Question: I need to represent the following diagram:

Each X will be an image button. I was thinking of making three tables with one column each and have each cell height be half the height of the table. The problem is that the table needs to be able to stretch or shrink because I am worried about getting everything on the screen and the tables are the only part that can change size and have the entire thing still look ok. The problem I am having is that the rows are only as big as the image buttons. While all the image buttons are the same size, the left and right table in particular, need to have some padding around the image buttons to make it alright. I would add margins to the buttons but that defeats the reshaping problem I am having...I think. Any suggestions?
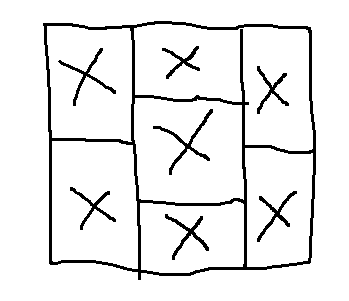
Answer: There may be a better way, but below is one way to accomplish this. Do the buttons need to stretch to fit the cells? Or will they just be centered within? Assuming the latter, here's a suggestion (I am not confident on this, but I believe it should work):
'''
<LinearLayout
xmlns:android="http://schemas.android.com/apk/res/android"
android:layout_width="fill_parent"
android:layout_height="fill_parent"
android:orientation="horizontal"
>
<LinearLayout
android:layout_width="fill_parent"
android:layout_height="fill_parent"
android:orientation="vertical"
android:layout_weight="1"
android:gravity="center"
>
<ImageButton
android:layout_width="fill_parent"
android:layout_height="fill_parent"
android:layout_weight="1"
android:src="@drawable/drawable11"
/>
<ImageButton
android:layout_width="fill_parent"
android:layout_height="fill_parent"
android:layout_weight="1"
android:src="@drawable/drawable12"
/>
</LinearLayout>
<LinearLayout
android:layout_width="fill_parent"
android:layout_height="fill_parent"
android:orientation="vertical"
android:layout_weight="1"
android:gravity="center"
>
<ImageButton
android:layout_width="fill_parent"
android:layout_height="fill_parent"
android:layout_weight="1"
android:src="@drawable/drawable21"
/>
<ImageButton
android:layout_width="fill_parent"
android:layout_height="fill_parent"
android:layout_weight="1"
android:src="@drawable/drawable22"
/>
<ImageButton
android:layout_width="fill_parent"
android:layout_height="fill_parent"
android:layout_weight="1"
android:src="@drawable/drawable23"
/>
</LinearLayout>
<LinearLayout
android:layout_width="fill_parent"
android:layout_height="fill_parent"
android:orientation="vertical"
android:layout_weight="1"
android:gravity="center"
>
<ImageButton
android:layout_width="fill_parent"
android:layout_height="fill_parent"
android:layout_weight="1"
android:src="@drawable/drawable11"
/>
<ImageButton
android:layout_width="fill_parent"
android:layout_height="fill_parent"
android:layout_weight="1"
android:src="@drawable/drawable12"
/>
</LinearLayout>
</LinearLayout>
'''
I unfortunately don't have Eclipse right now to test this, but this should be close to what you need. There's probably a cleaner way using a RelativeLayout (using fewer nested views) but this is off the top of my head, gives you something to start with.